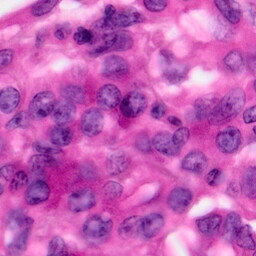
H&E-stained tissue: Pancreatic